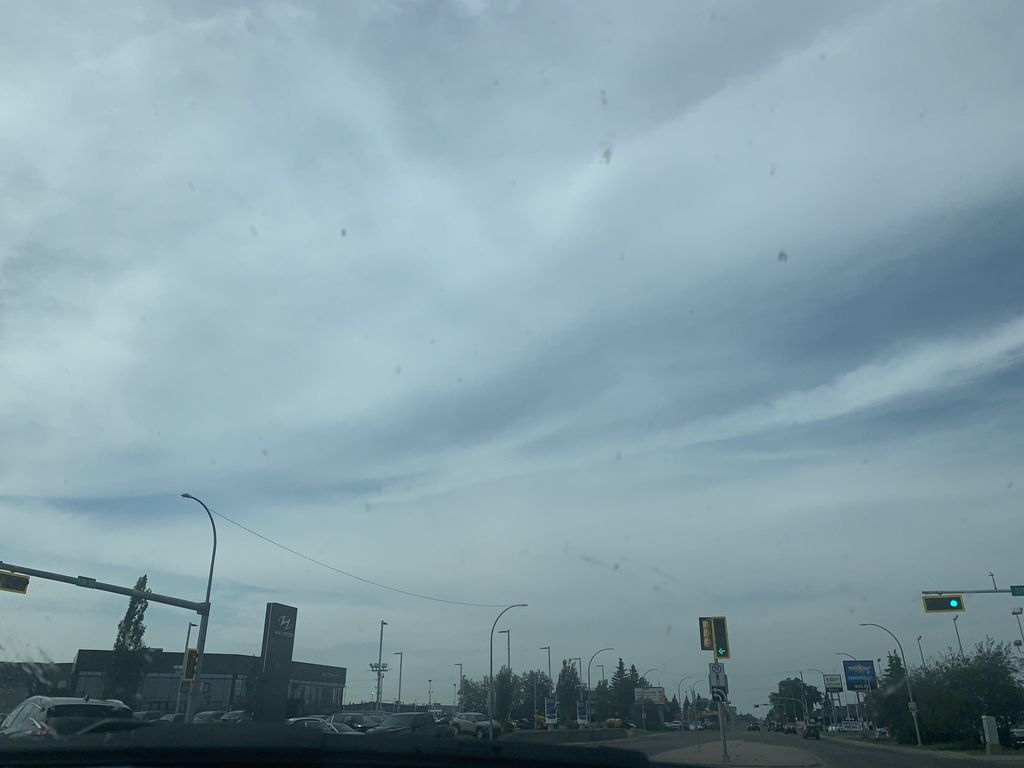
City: edmonton